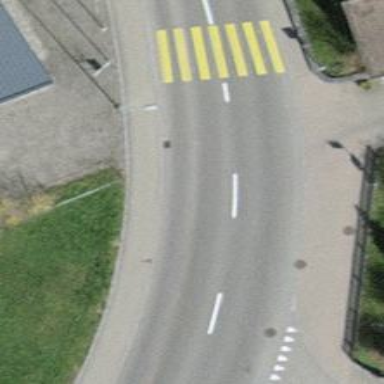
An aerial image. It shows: Public transport stop position.